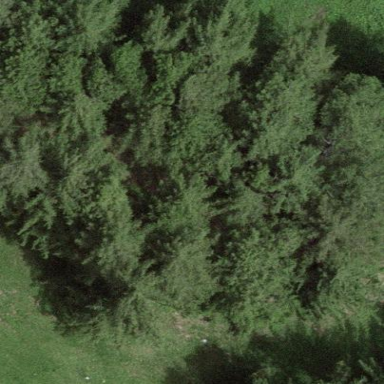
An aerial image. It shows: Forest area.